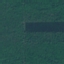
Land use / land cover class: Forest